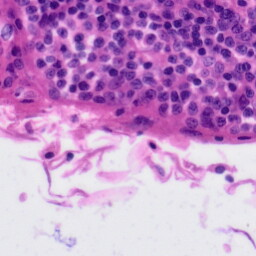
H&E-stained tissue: Tonsil